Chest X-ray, AP view. Patient: 68 years old, sex F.
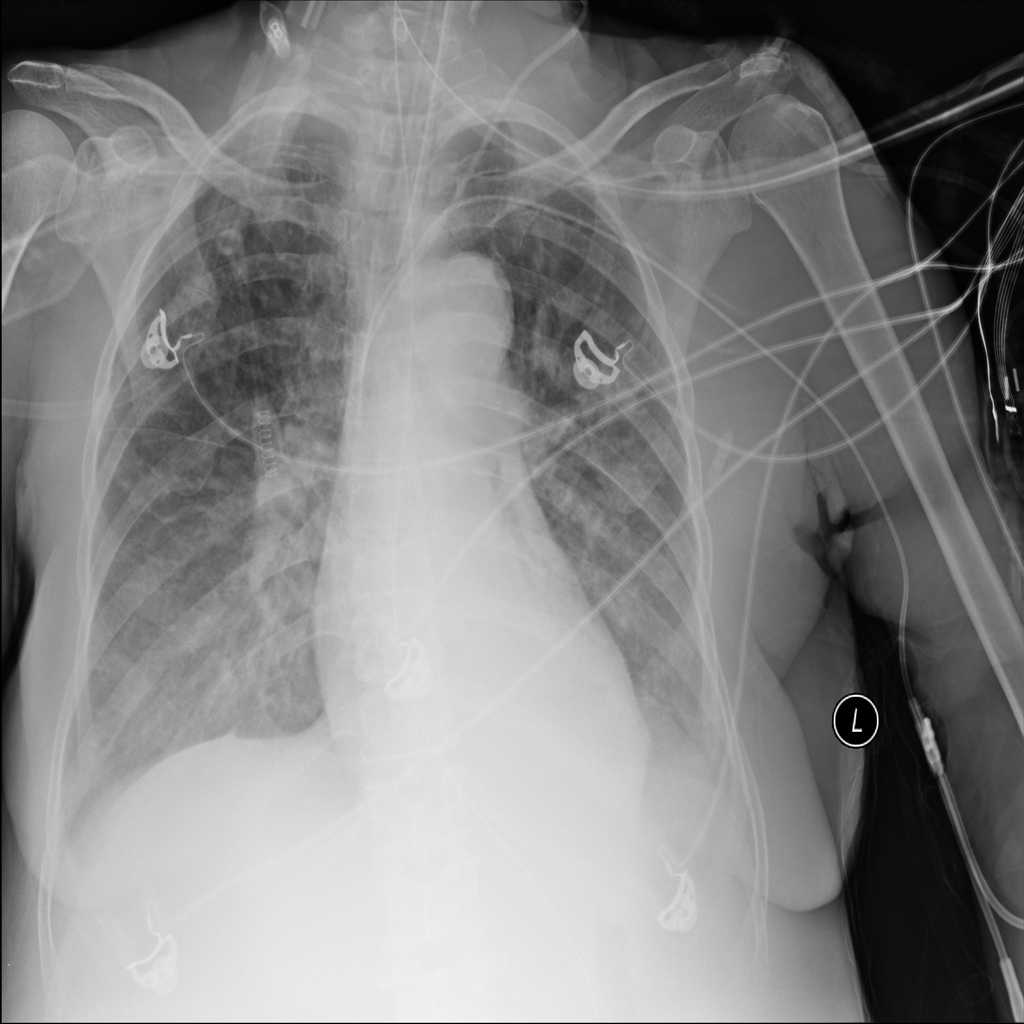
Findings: Effusion